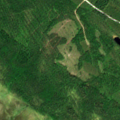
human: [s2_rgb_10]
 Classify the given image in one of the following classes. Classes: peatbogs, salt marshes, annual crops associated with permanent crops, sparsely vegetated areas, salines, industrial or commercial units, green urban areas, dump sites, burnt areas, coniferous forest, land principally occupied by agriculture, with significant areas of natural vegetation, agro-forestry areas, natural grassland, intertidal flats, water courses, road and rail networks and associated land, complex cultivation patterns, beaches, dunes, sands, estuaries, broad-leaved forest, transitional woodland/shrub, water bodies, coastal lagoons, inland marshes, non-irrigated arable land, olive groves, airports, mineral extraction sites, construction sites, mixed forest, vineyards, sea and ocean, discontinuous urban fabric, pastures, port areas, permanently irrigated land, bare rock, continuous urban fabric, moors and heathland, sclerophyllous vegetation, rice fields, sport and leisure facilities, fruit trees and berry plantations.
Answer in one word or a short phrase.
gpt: coniferous forest, mixed forest, peatbogs